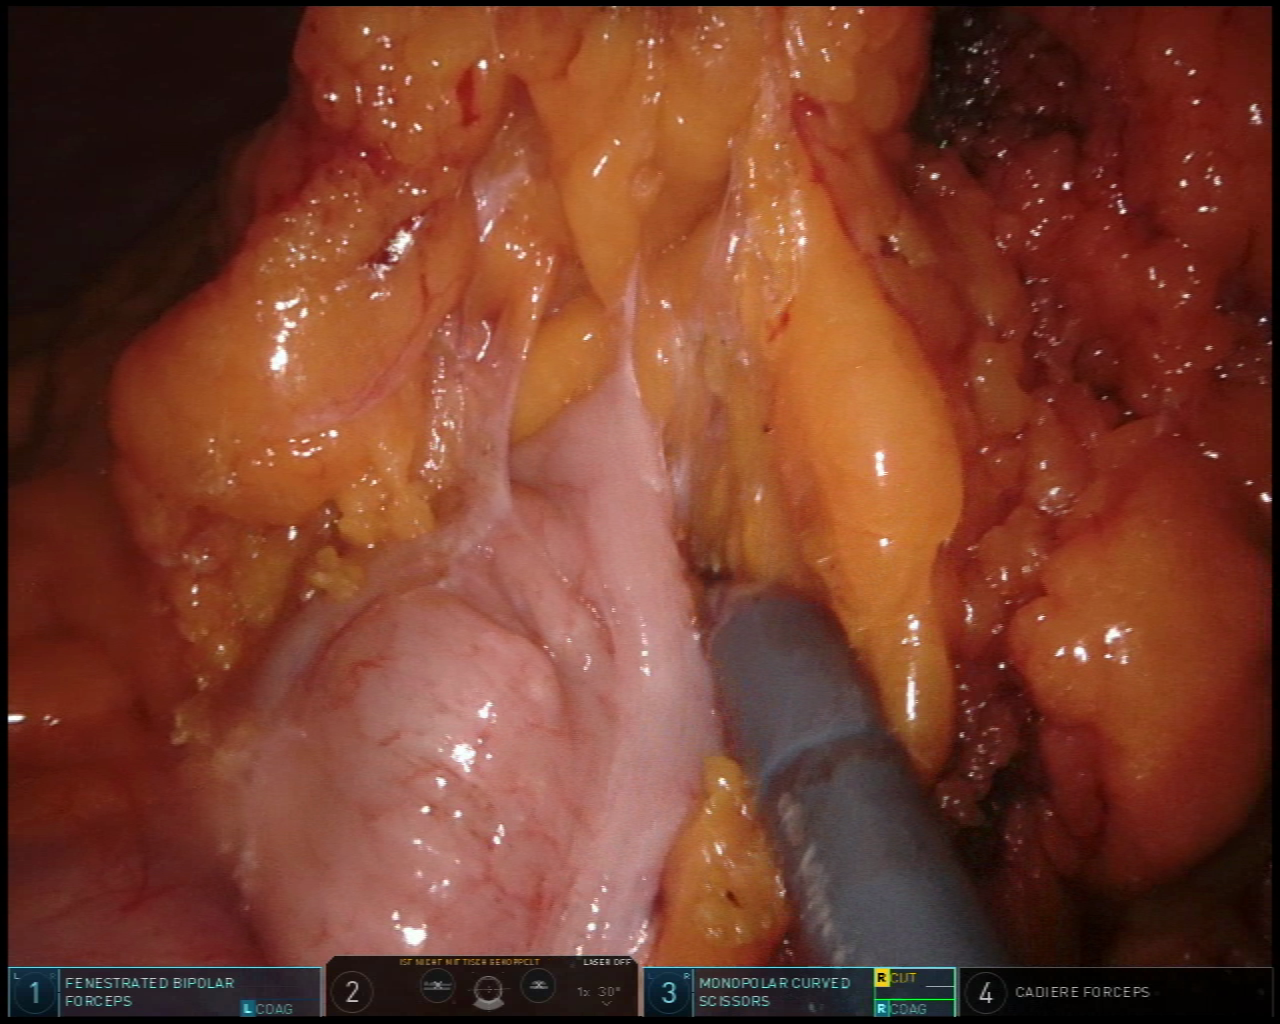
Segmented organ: colon
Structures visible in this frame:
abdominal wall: no
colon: yes
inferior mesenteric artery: no
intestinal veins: no
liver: no
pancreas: no
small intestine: no
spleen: no
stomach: no
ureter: no
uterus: no
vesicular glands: no